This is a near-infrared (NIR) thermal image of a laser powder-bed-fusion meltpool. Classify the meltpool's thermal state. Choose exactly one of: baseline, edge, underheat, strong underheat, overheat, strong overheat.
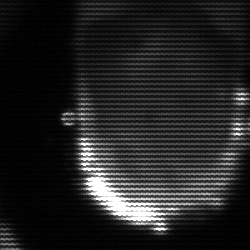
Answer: baseline